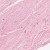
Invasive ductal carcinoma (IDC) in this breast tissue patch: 0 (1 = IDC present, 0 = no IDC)